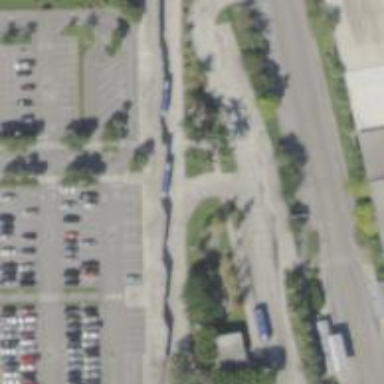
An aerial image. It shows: Asphalt busway.